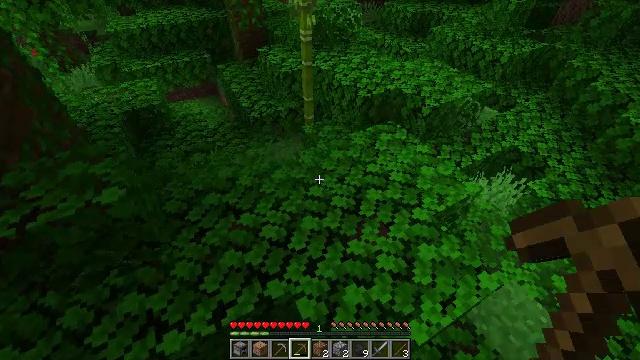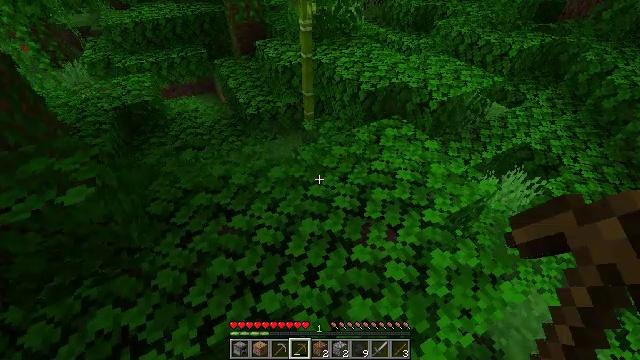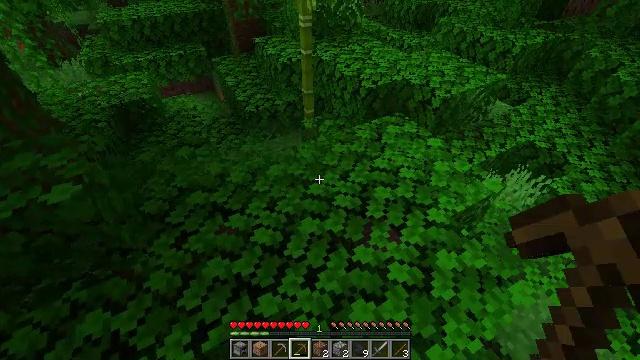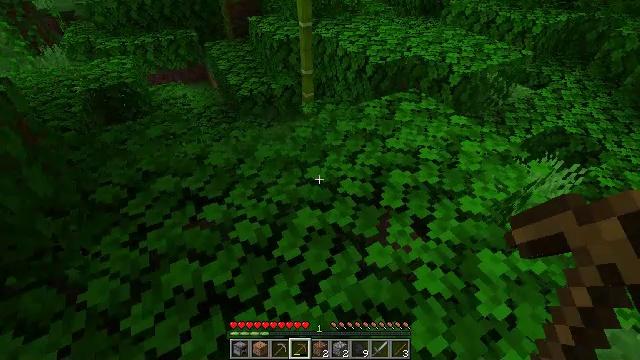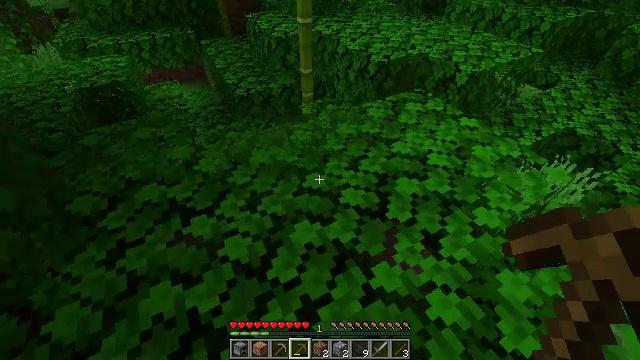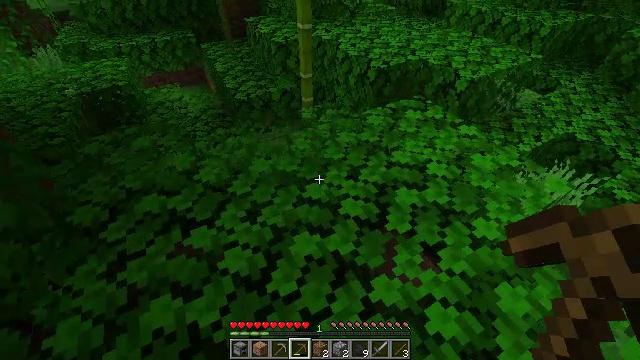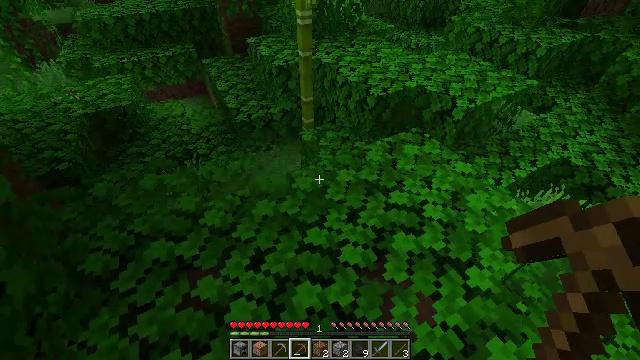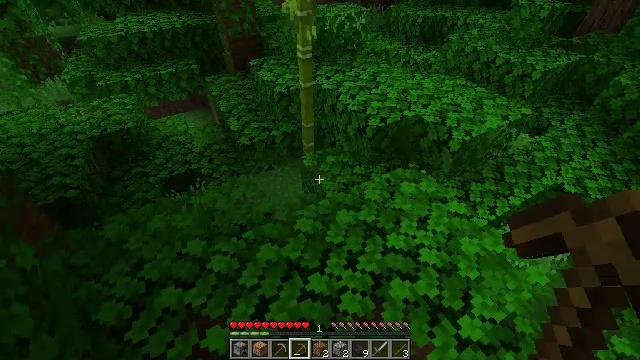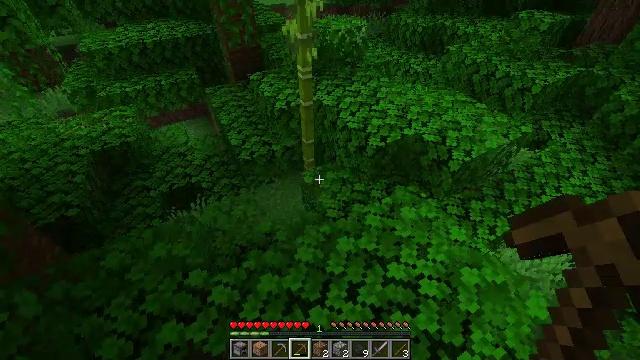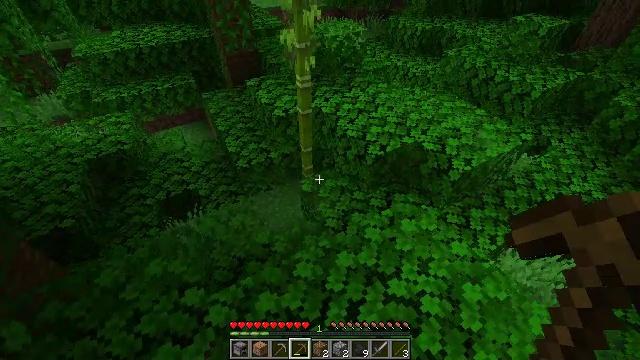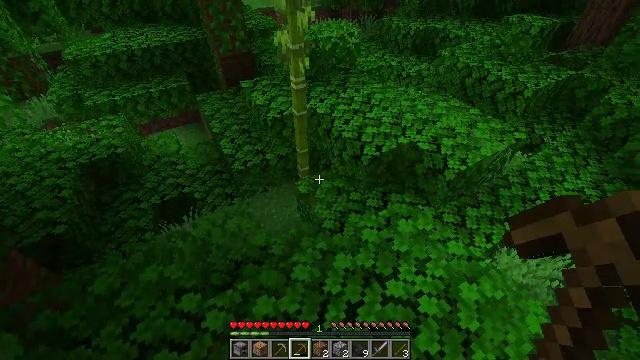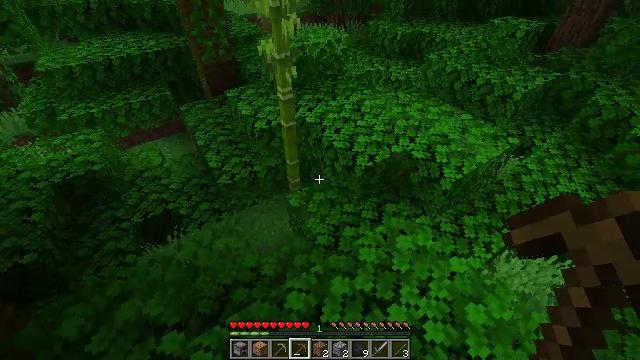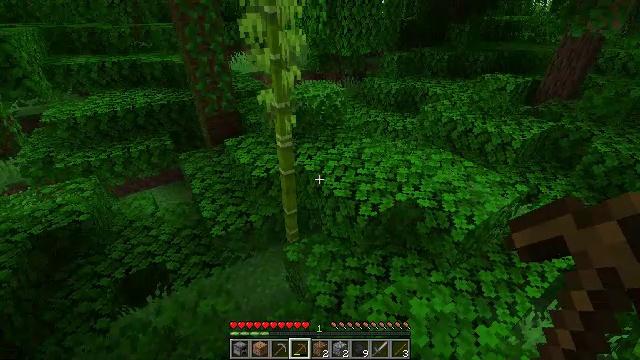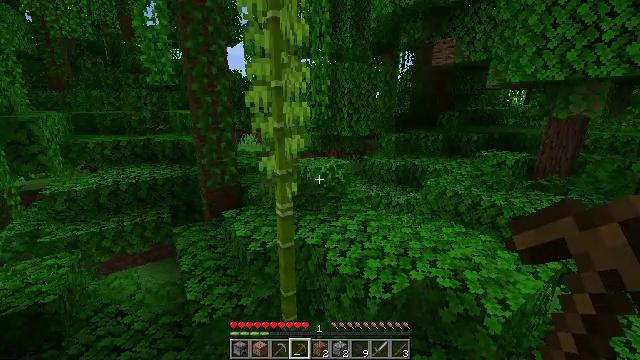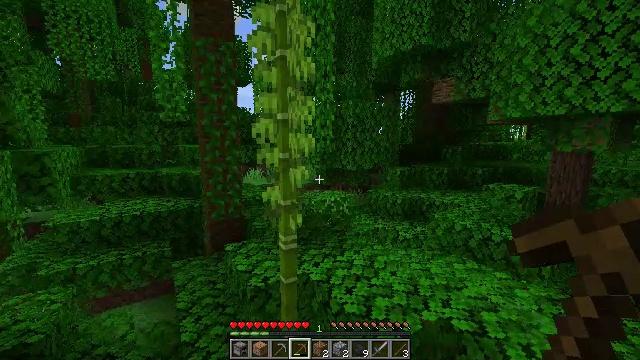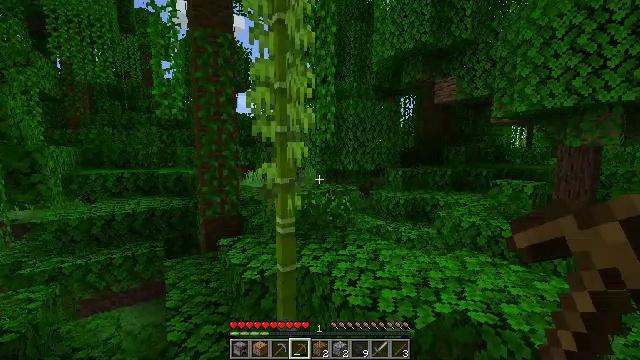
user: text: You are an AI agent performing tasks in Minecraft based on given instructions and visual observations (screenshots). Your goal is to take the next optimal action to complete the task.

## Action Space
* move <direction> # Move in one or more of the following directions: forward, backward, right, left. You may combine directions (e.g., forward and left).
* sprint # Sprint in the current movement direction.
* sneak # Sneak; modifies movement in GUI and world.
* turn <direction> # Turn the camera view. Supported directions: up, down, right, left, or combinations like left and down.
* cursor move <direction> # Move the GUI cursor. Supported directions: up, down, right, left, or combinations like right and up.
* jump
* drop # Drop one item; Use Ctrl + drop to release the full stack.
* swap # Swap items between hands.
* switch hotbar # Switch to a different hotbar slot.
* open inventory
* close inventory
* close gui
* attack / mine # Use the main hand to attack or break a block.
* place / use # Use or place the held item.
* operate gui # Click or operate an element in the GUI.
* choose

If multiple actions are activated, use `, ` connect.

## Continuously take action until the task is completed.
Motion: motion action
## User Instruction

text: Mine bamboo with your hand.
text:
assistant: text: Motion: move forward, jump
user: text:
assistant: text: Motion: move forward, jump
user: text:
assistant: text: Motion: move forward, jump
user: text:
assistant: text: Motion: move forward, jump
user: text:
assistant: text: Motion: move forward, jump
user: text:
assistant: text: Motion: move forward, jump
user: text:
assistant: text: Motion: move forward, jump
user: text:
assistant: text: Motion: move forward, jump
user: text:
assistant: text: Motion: move forward, jump
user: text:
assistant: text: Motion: move forward, turn right, jump
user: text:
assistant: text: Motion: move forward, turn right, jump
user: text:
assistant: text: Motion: move forward, turn up, jump
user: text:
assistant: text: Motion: move forward, turn up, jump
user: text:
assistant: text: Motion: turn left and up, jump
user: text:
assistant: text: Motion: turn up, jump
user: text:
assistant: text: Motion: no_op
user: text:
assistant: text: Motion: no_op
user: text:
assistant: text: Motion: no_op
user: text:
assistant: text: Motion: turn left and down
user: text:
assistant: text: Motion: turn left and down
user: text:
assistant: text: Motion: turn down
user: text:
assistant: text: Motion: turn down
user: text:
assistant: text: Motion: turn down
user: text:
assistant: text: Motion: attack / mine
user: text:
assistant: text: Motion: attack / mine
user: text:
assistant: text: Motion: attack / mine
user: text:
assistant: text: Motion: attack / mine
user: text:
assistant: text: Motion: no_op
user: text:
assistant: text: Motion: no_op
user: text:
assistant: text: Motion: no_op